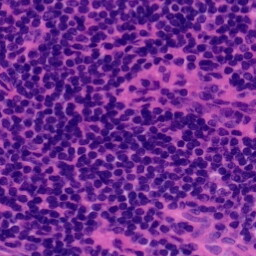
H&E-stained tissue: Tonsil